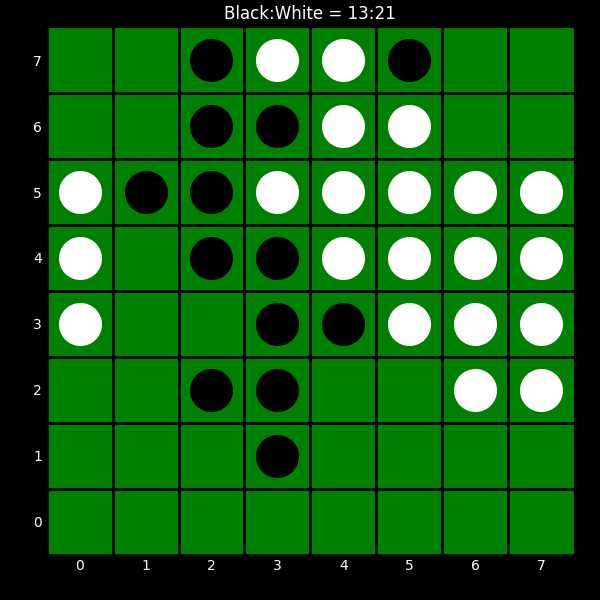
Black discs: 13
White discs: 21